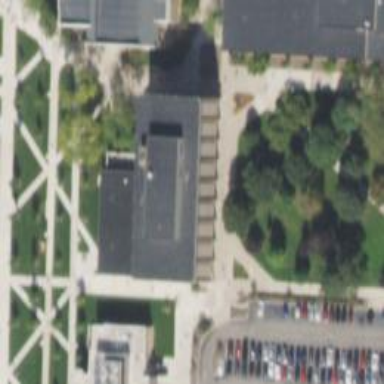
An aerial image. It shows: Modern university building with flat black roof.